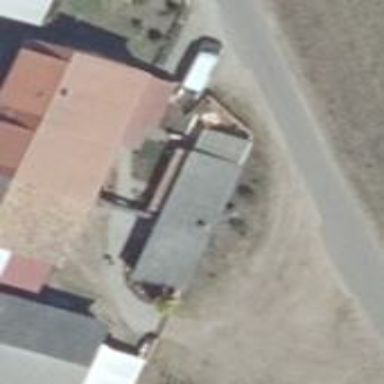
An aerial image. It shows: Detached building with saltbox-shaped roof.